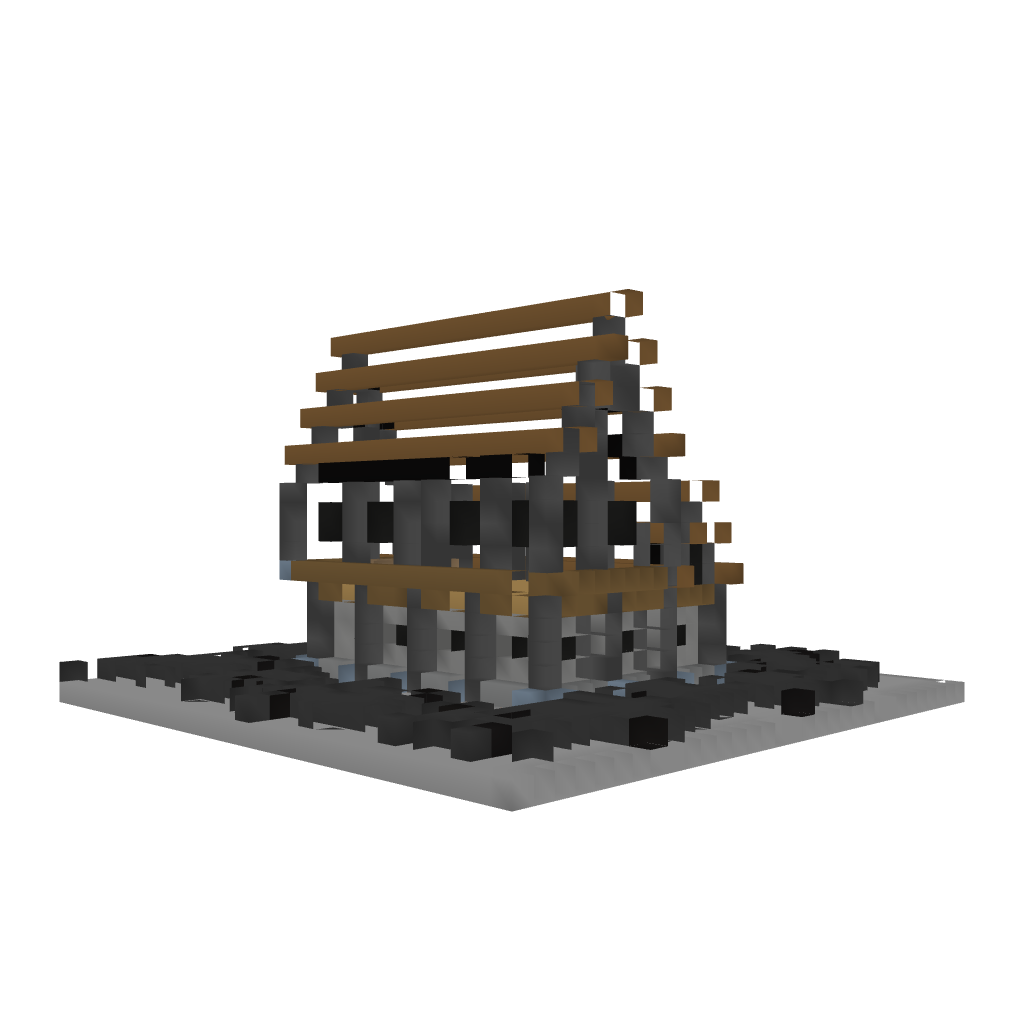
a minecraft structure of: Medieval Cottage